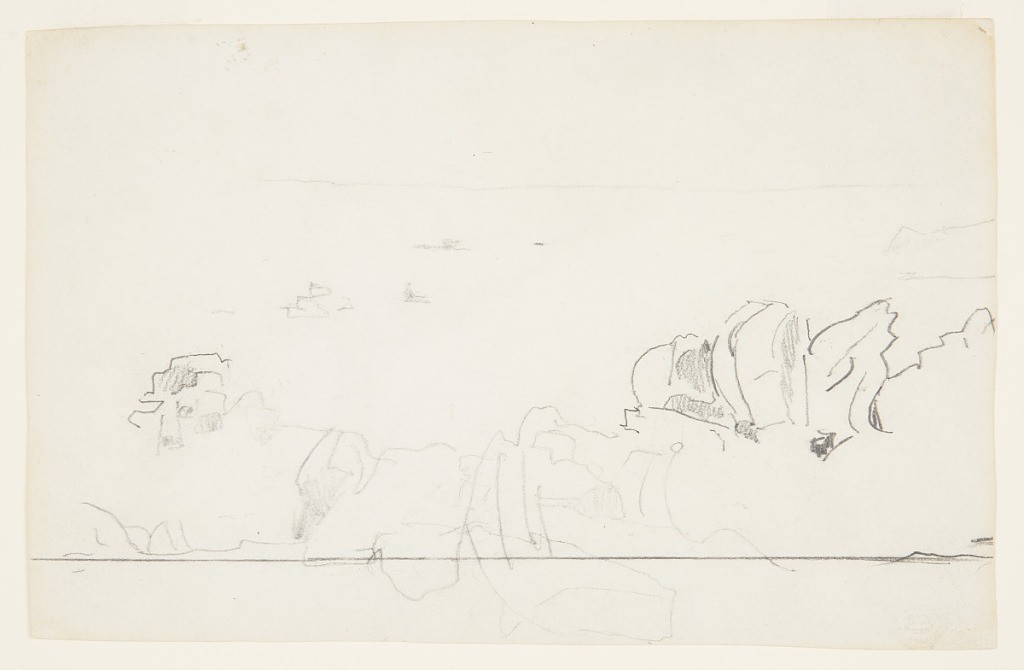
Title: View of the Sea from Cliffs
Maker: Winslow Homer, American, 1836–1910
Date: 1890–99
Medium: Graphite, carbon tracing on white wove paper
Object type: Drawing
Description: View of sea from top of cliffs, rocks in foreground.